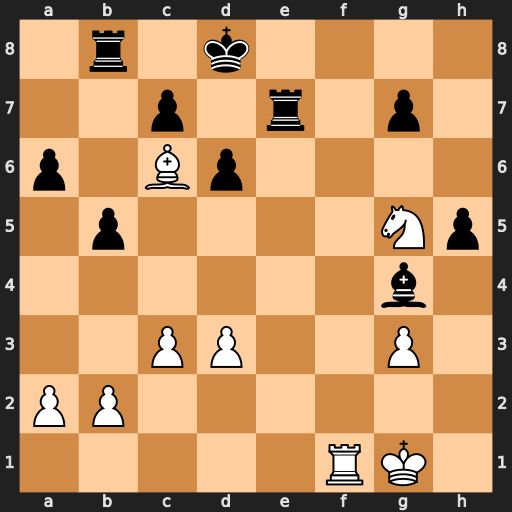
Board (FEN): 1r1k4/2p1r1p1/p1Bp4/1p4Np/6b1/2PP2P1/PP6/5RK1
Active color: w
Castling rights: -
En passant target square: -
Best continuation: Rf8+ Re8 Rxe8#